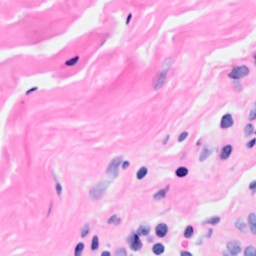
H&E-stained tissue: Breast